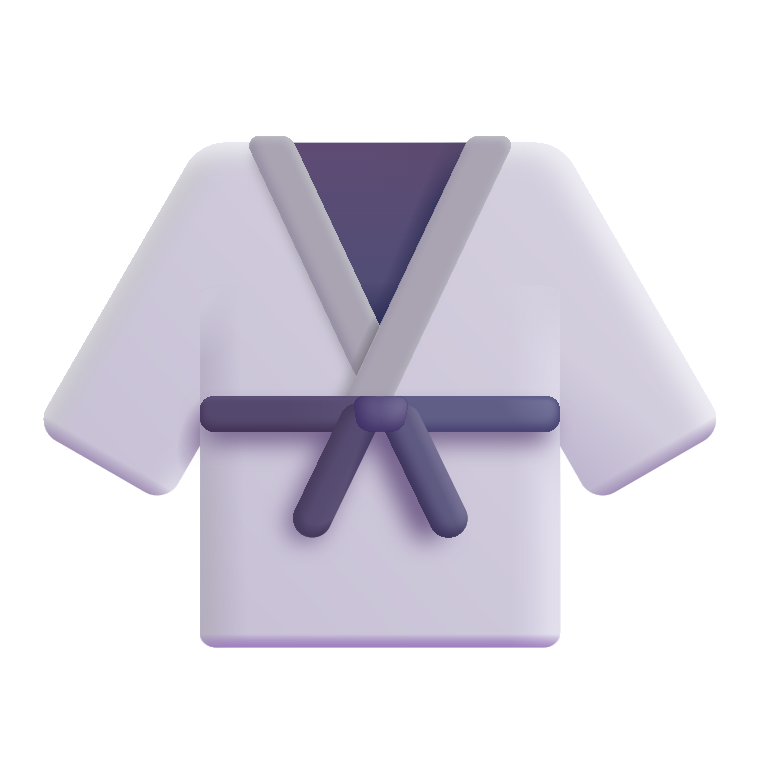
martial arts uniform color